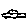
Label: car